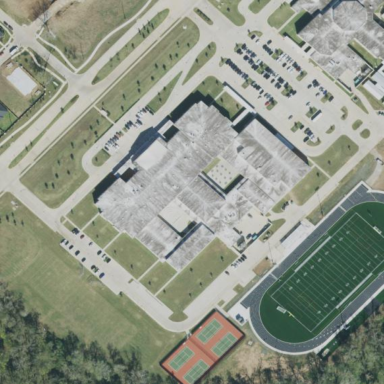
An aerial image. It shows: School.